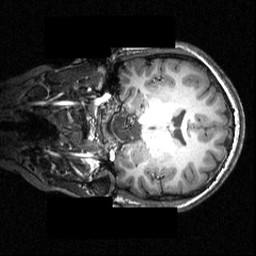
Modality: T1w
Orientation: coronal
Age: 20
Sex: female
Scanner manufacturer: siemens
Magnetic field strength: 3.951 T
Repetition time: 1.5 s
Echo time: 0.00335 s